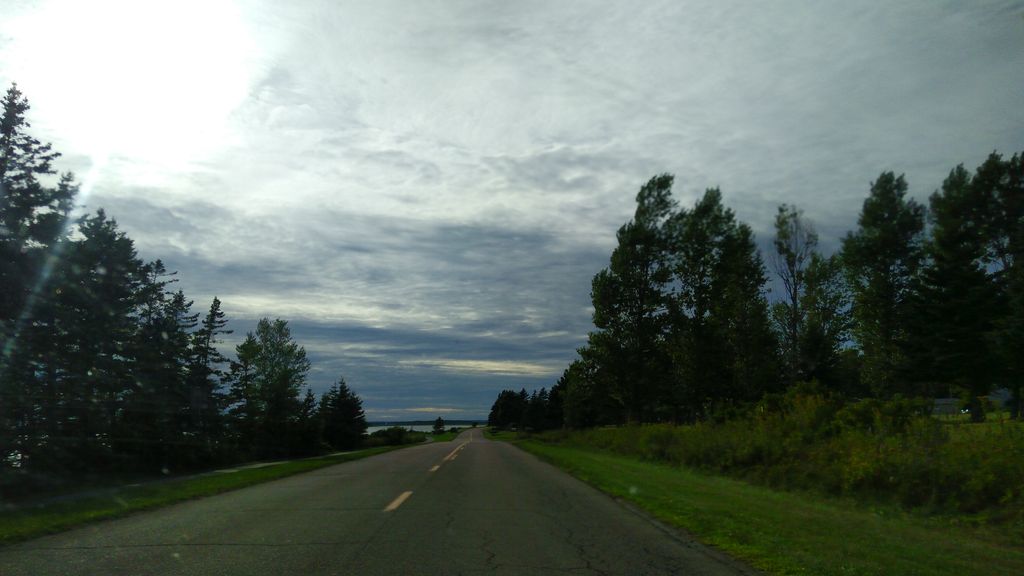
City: charlottetown